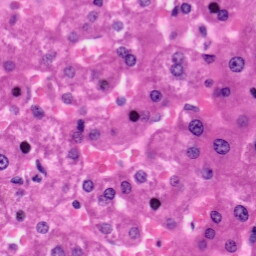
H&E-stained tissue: Liver